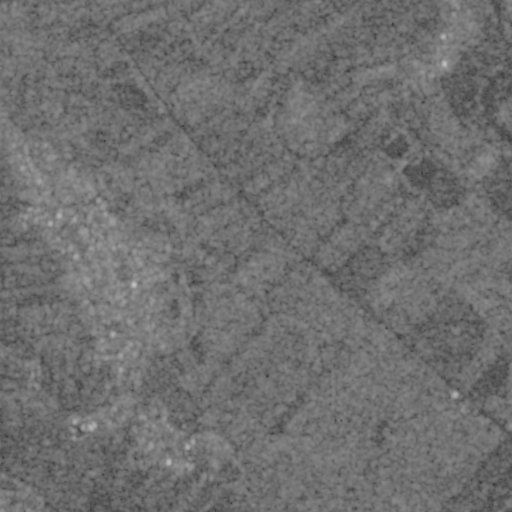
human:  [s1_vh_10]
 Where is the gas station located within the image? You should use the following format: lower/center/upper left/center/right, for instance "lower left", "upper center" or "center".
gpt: The gas station is located in the lower right of the image.
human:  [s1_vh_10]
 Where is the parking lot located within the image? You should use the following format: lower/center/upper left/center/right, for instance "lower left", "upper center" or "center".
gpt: The parking lot is located in the lower right of the image.
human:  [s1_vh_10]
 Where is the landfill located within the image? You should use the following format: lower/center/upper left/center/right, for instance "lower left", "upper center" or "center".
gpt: There is no landfill in the image.

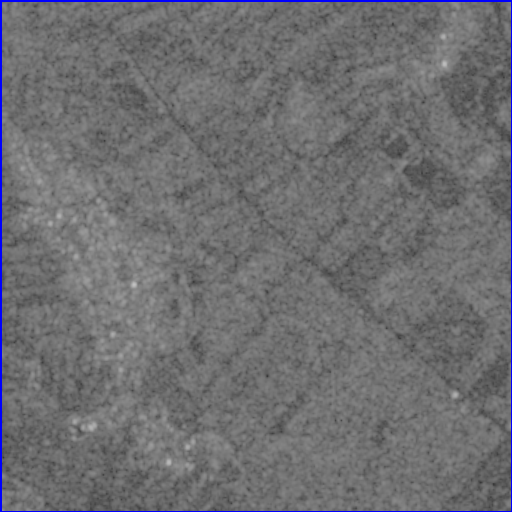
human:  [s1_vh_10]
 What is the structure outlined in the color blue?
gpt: The structure outlined in blue is a crop field.
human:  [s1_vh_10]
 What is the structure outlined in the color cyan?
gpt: There is no cyan outline.